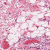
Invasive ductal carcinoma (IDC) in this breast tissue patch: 1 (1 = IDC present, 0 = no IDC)